Question: I have Resharper 9 installed and StyleCop as I'm trialling then to see if my work should get the tools installed for all developers (So I'm very new to using both tools).
StyleCop has a number of rules that affect line formatting, such as: SA1116. Resharper then picks up when these rules are violated and it offers the option to have it automatically fixed (as you can see below).

The only problem is when I actually hit enter nothing happens. Well nothing happens 80% of the time for this rule violation as well as for a bunch of the other formatting issues such as a space between a cast and a variable (e.g. '(double) myDouble;')
It seems so erratic, does anybody know how to improve this or is it simply credit to StyleCop not completely integrating with Resharper? (In which case should I stop looking at recharper/stylecop combo as a "press button to fix" tool and more like "here's a warning, your welcome. Now if there's a button, press it you're lucky")
Cheers,
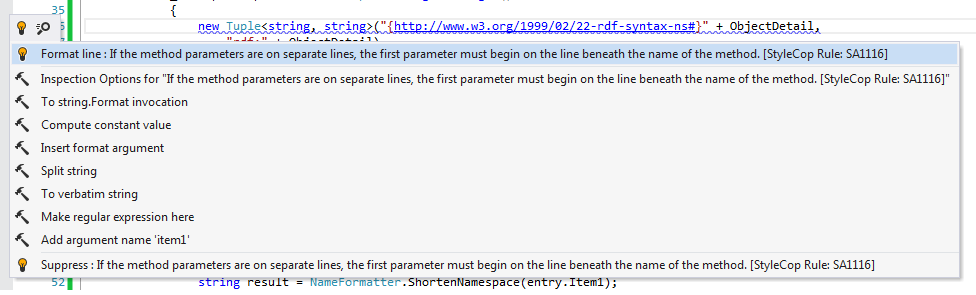
Answer: It might be worth raising this as an issue with the <URL>.